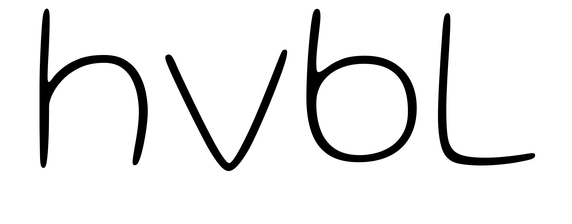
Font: Gluten_Thin